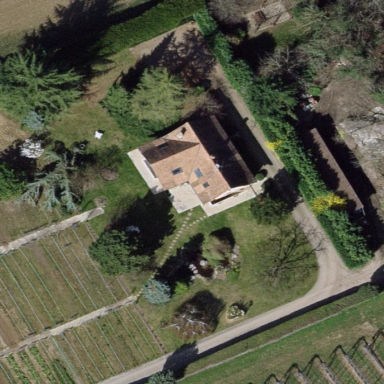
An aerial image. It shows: Garden that is leisure land.